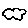
Label: cloud